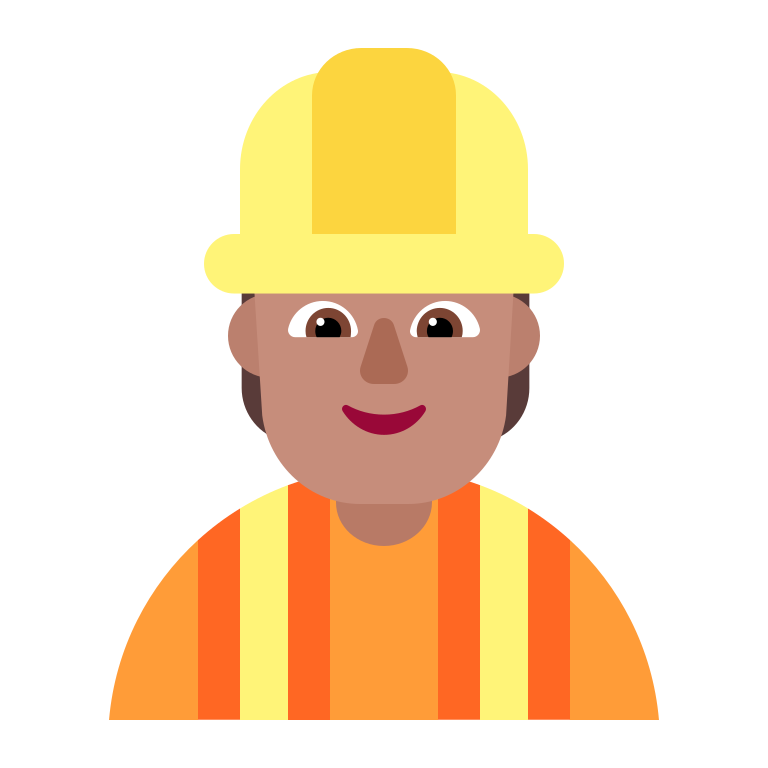
construction worker flat